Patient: sex M, age 52
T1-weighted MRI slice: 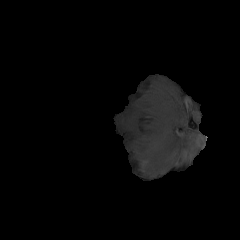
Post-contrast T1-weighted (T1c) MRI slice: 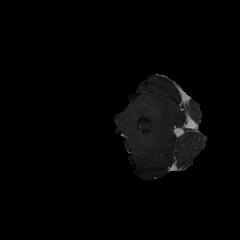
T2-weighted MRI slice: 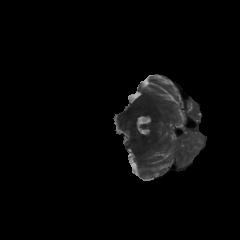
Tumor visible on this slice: no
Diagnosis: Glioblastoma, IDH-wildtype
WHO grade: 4